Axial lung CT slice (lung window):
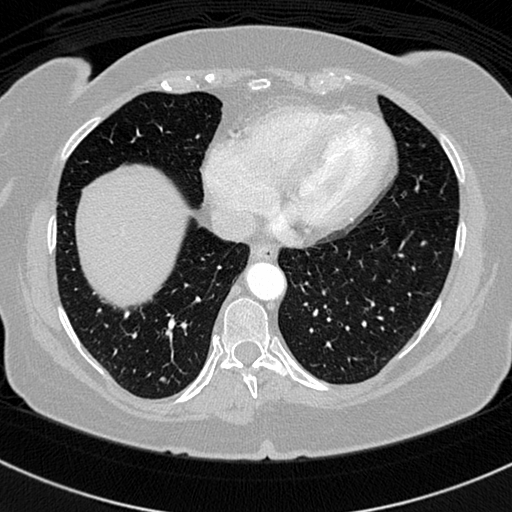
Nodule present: yes
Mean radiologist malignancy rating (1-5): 3